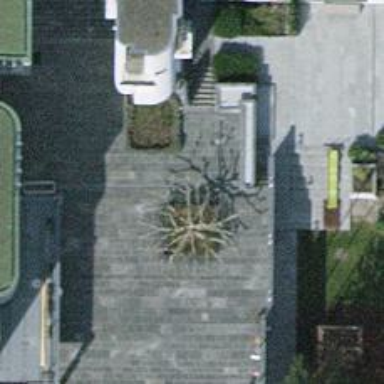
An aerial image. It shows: Black bench.